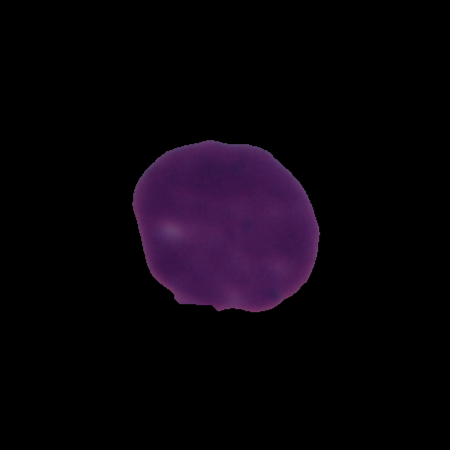
Label: healthy